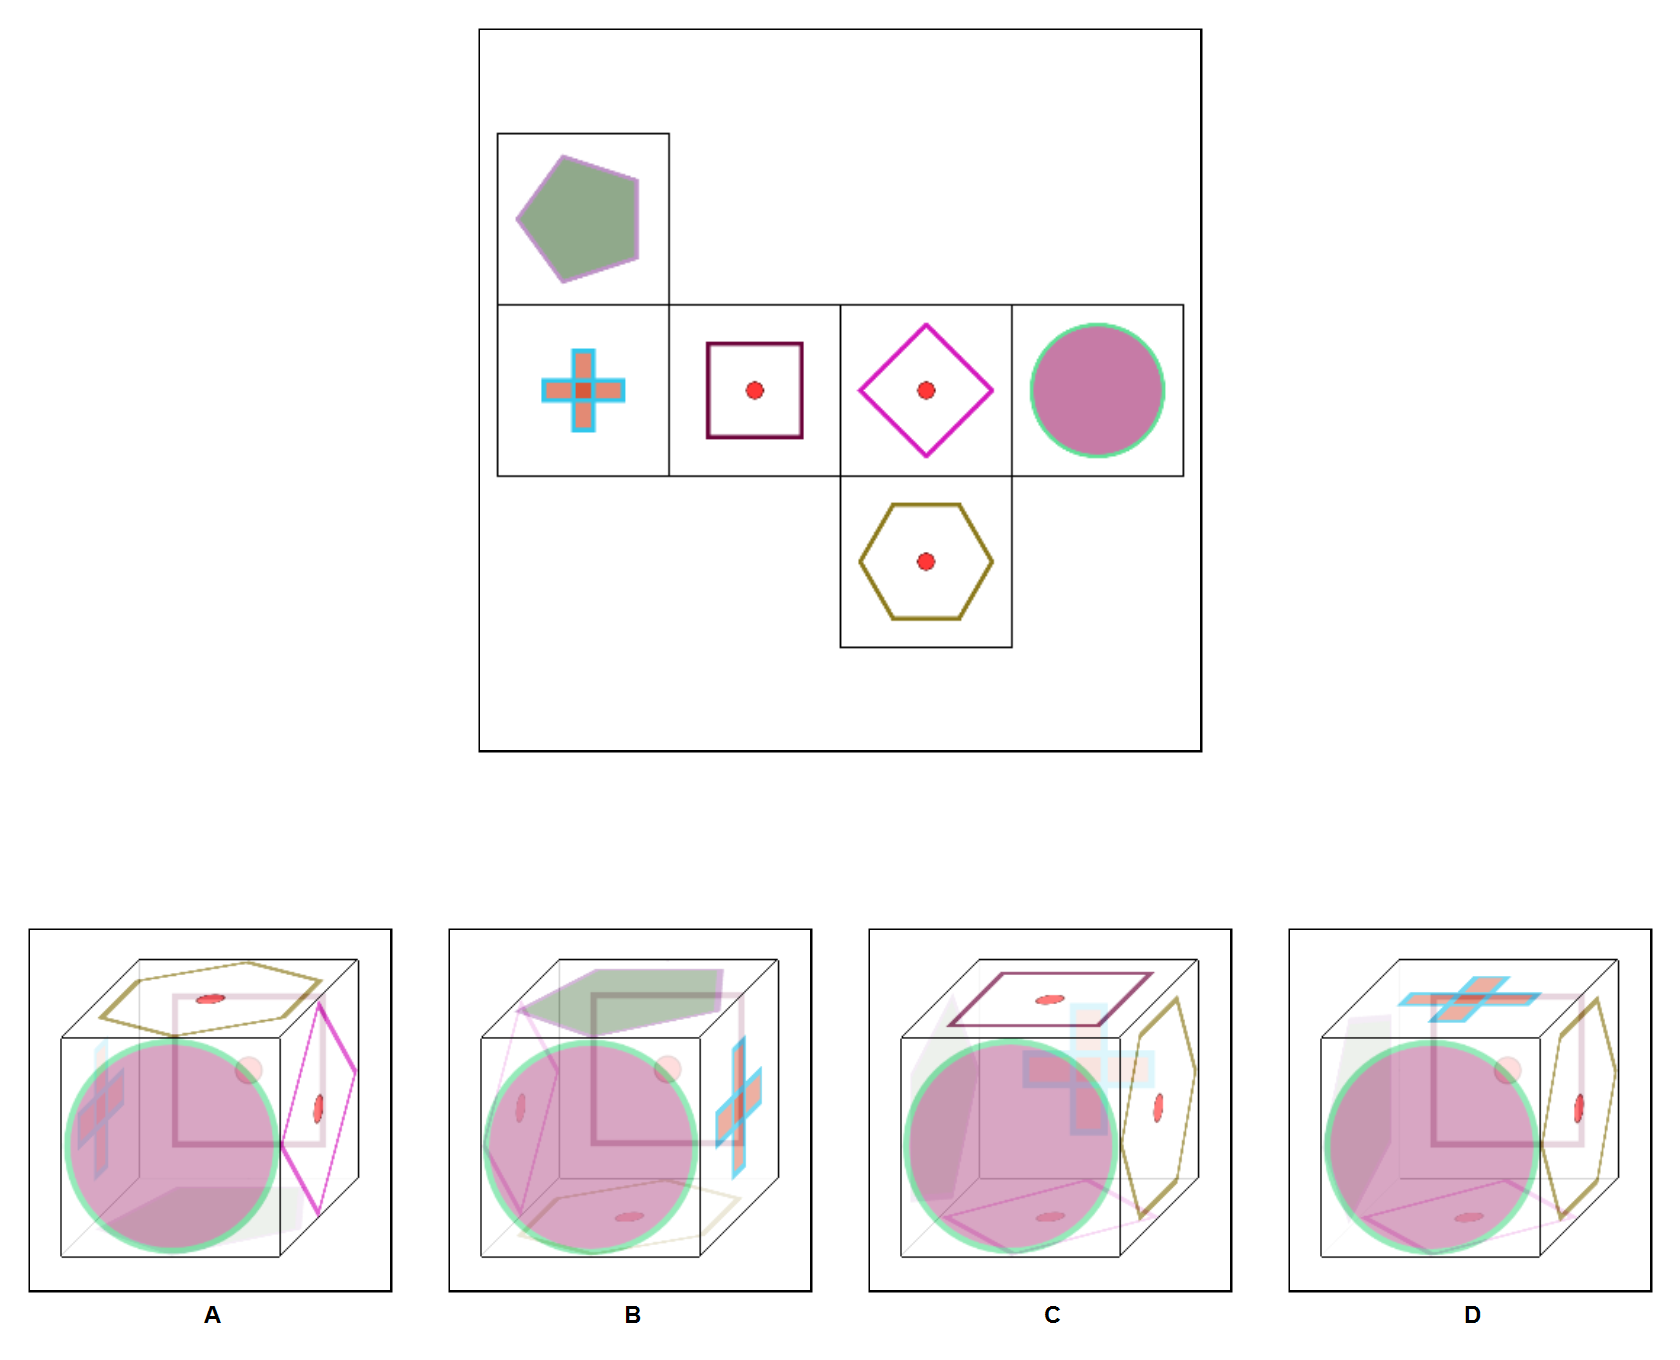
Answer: C